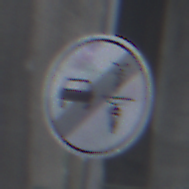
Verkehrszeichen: EndeVerbotUeberholenEinspurigeFahrzeuge
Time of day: MorningAfternoon
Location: Outdoor (Suburban)
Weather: Overcast
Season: NotSpecified
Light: Natural